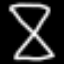
Label: hourglass